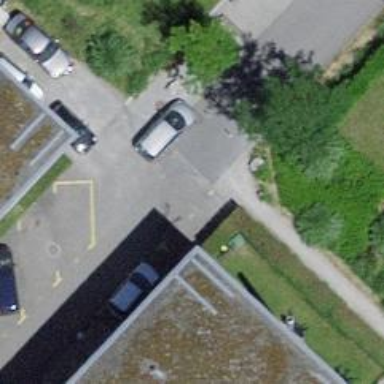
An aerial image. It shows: Bollard.